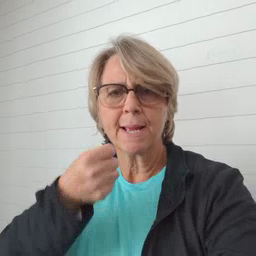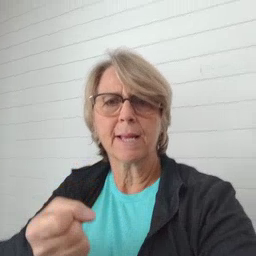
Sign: make